Question: Using bootstrap Version 2.1.1
Using last chosen
I'm experimenting a visual glitch when the chosen is redered inside a tab's content, creating a blank space inside the tab content div and a scroll bar.
Jquery Code
'''
$('.chzn-select').chosen();
<?php if(!empty($data_which_depends_the _chosen)){ ?>
$.ajax({
url: '<?php echo(site_url("/url_to_get_the_data/")); ?>',
dataType: 'json',
type: 'POST',
data: {
l: <?php echo($data_which_depends_the _chosen); ?>,
<?php echo $this->security->get_csrf_token_name()?>: '<?php echo $this->security->get_csrf_hash()?>'
},
success: setChosenOptions
});
<?php } ?>
'''
...
'''
var setChosenOptions = function(data)
{
$("select[name='numChosen[]']").children().remove();
if(data !== null)
{
$.each(data.data, function(i,item){
<?php if(!$readOnly){ ?>
$("select[name='numChosen[]']").append('<option value="' + item.ids + '">' + item.number + '</option>');
<?php }else{ ?>
$("select[name='numChosen[]']").append('<option disabled="disabled" value="' + item.ids + '">' + item.number + '</option>');
<?php } ?>
});
$.ajax({
url: '<?php echo(site_url("/url_to_get_other_data/")); ?>',
dataType: 'json',
type: 'POST',
data: {
l: '<?php echo($data_which_depends_the _chosen); ?>',
<?php echo $this->security->get_csrf_token_name()?>: '<?php echo $this->security->get_csrf_hash()?>'
},
success: function(data){
if(data !== null)
{
$.each(data.data, function(i,item){
if($("select[name='numChosen[]']").find("option[value=" + item.ids + "]").length)
$("select[name='numChosen[]']").find("option[value=" + item.ids + "]").attr('selected','selected');
else
$("select[name='numChosen[]']").append('<option selected="selected" disabled="disabled" value="' + item.ids + '">' + item.number + '</option>');
});
}
$("select[name='numChosen[]']").trigger("liszt:updated");
}
});
}
}
'''
all the problem occurs when '$("select[name='numChosen[]']").trigger("liszt:updated");' is called and this is how it looks:

the question is: any ideas how to solve it?
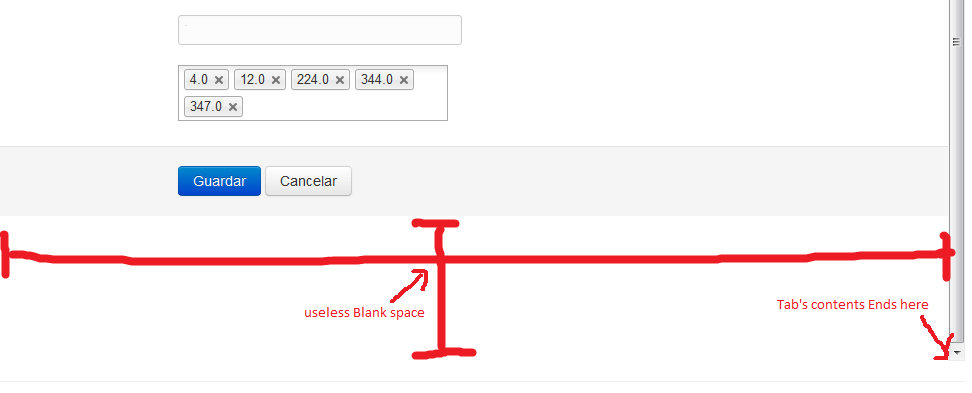
Answer: simply added 'style="overflow: visible;"' to the '<div class="tab-content" style="overflow: visible;">' and problem solved :D